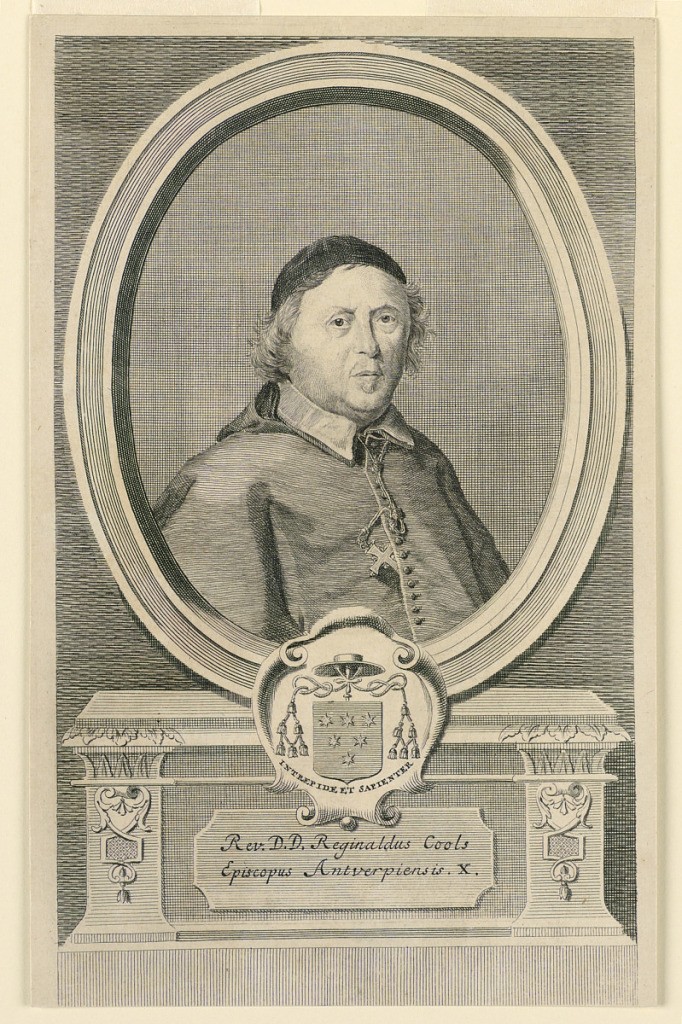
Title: Portrait of Reginaldus Cools, Bishop of Antwerp
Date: ca. 1700-1730
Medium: Engraving on paper
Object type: Print
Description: Within an oval frame is the bust portrait of a cleric, wearing a skull cap; his episcopal cross tucked halfway into the folds of his garment. Below, his escutcheon and motto, and inscription.